Field crop: maize
Growth stage: 1
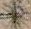
Species: salsola